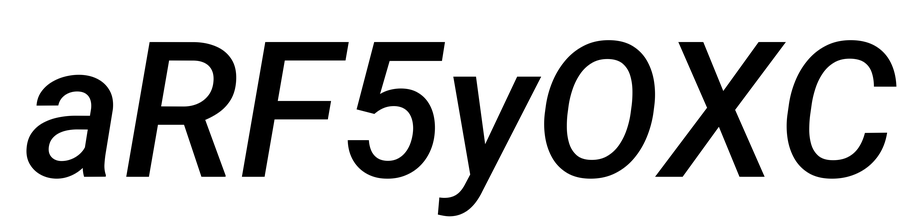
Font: Roboto-Italic_Medium_Italic